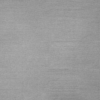
Label: dusty